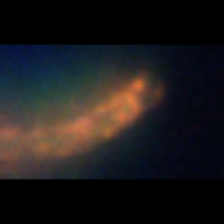
Taxon: Guinardia
Group: Diatoms